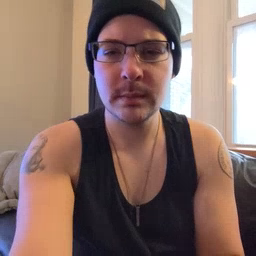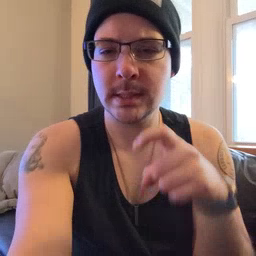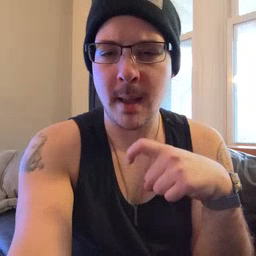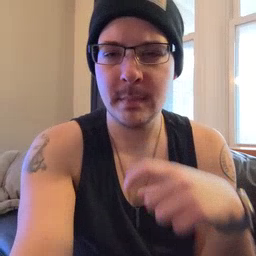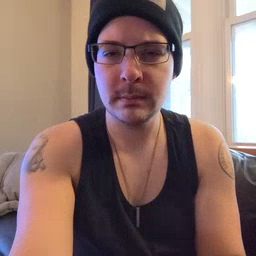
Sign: time